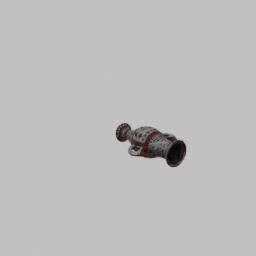
Label: decoration